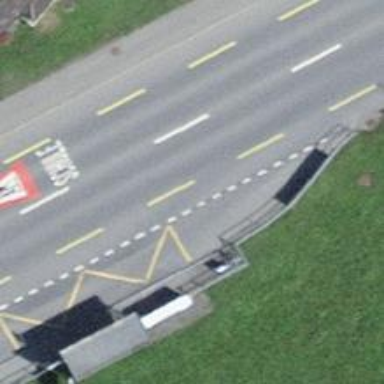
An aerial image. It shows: Public transport stop position.